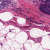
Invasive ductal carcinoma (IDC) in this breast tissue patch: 0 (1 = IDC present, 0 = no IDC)